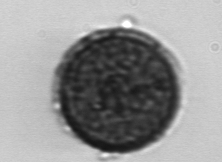
Label: Coscinodiscus